Aerial crown-view tile of a tropical tree (Barro Colorado Island, Panama), acquired 20250217:
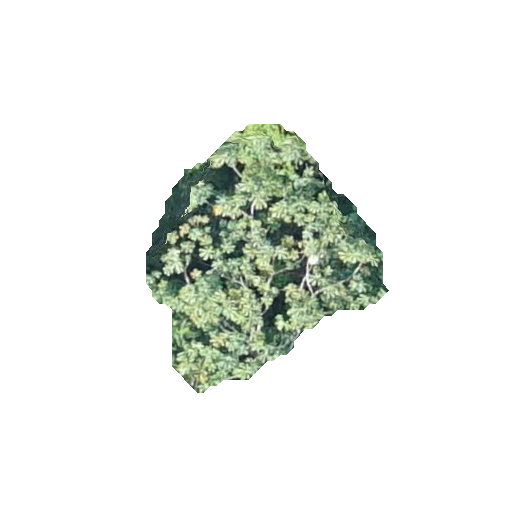
Species: Cecropia insignis
GBIF accepted scientific name: Cecropia insignis
Crown area: 59.851 m²